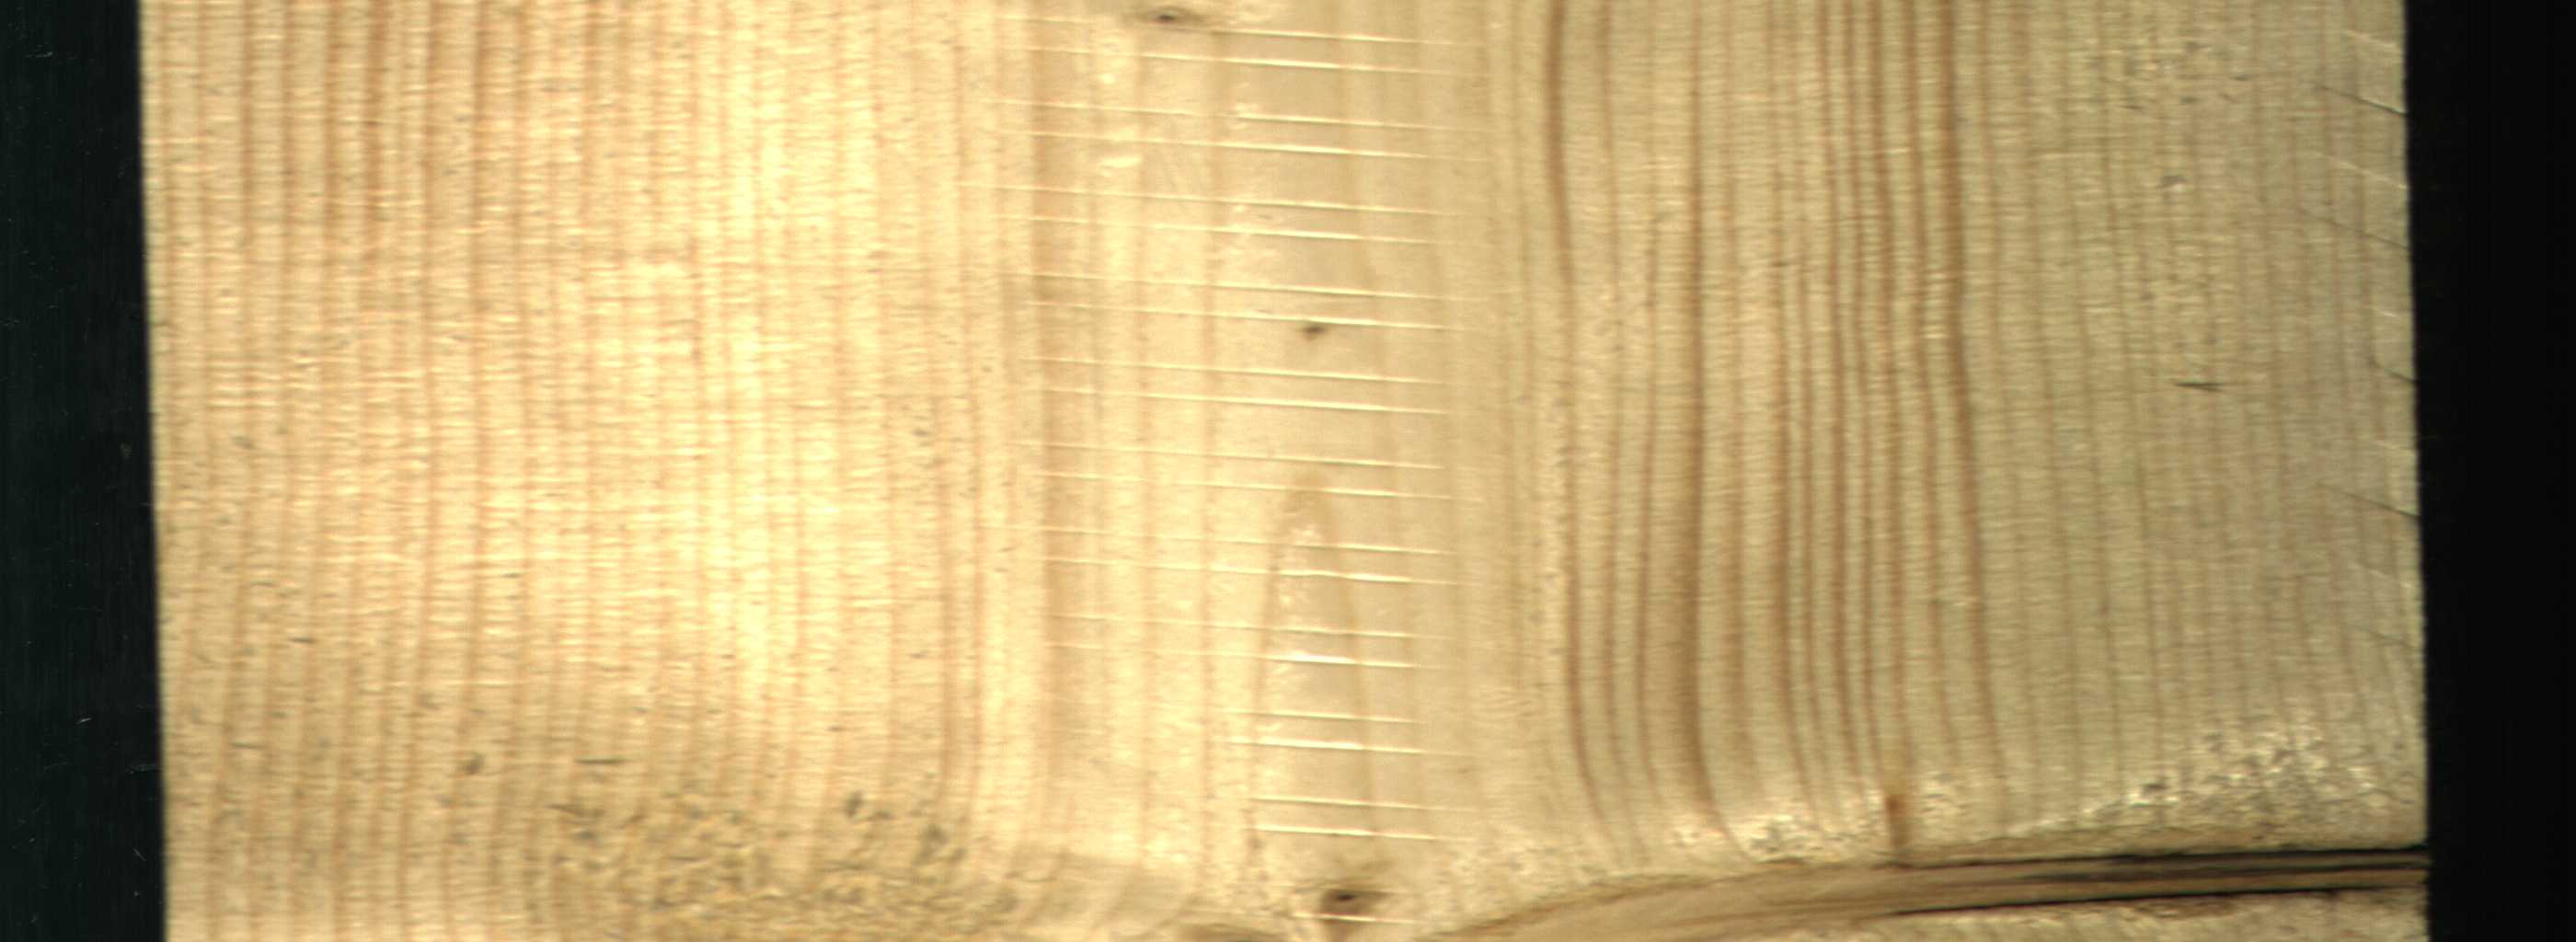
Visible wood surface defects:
Dead_Knot
Live_Knot
Live_Knot